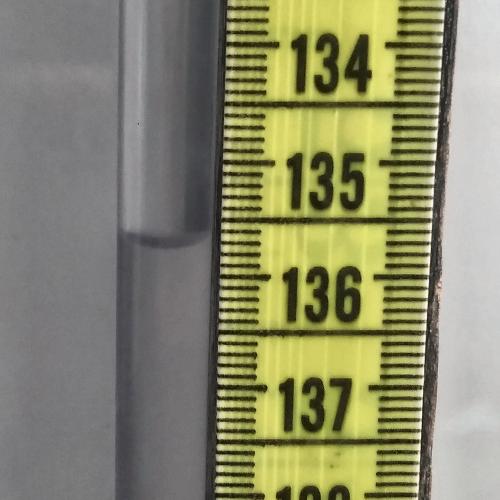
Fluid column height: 135.7 cm